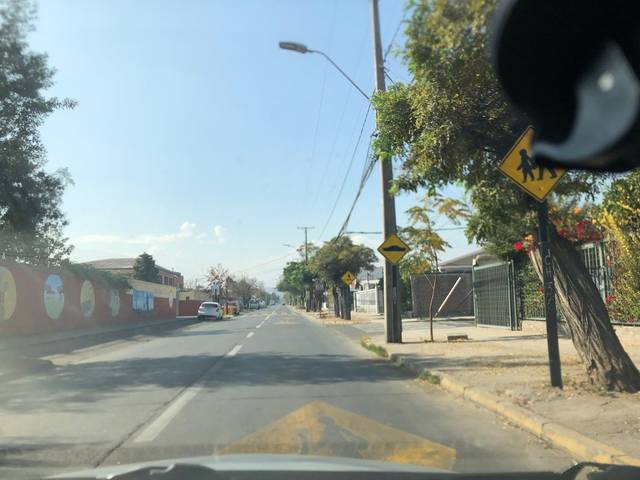
Region: Chile
Coordinates: -33.604, -70.574